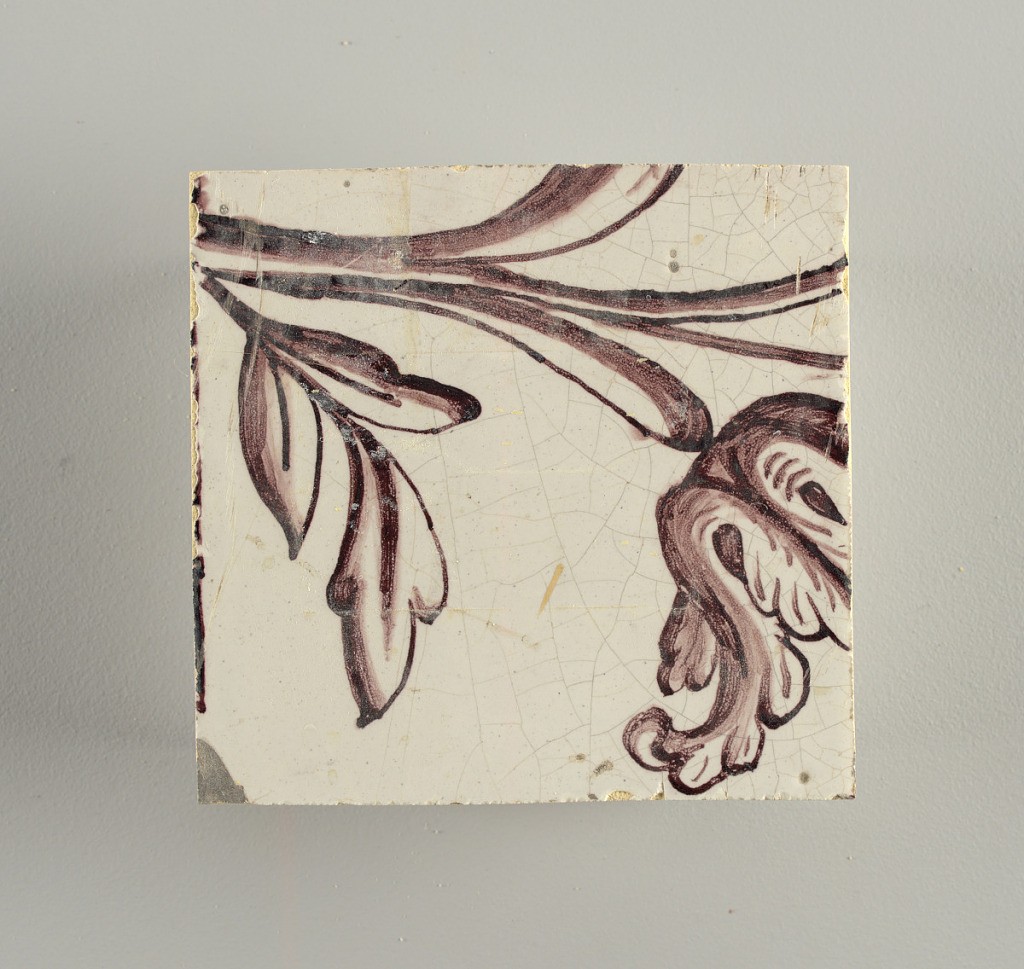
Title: Wall facing
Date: ca. 1725
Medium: tin-glazed earthenware, underglaze
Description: Running design for a frieze or a dado, composed of scrolls of foliage and strapwork, and four repeating motifs--a seated woman in a small upright oval medallion, a putto seated on a rocailled base, and strapwork in axial pattern.  The various panels, A to F, show various repeats of the same design, all being five tiles high and a varying number of tiles wide.